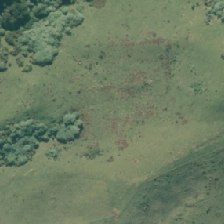
Land cover: high_producing_grassland